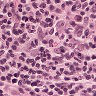
Metastatic tissue present: no